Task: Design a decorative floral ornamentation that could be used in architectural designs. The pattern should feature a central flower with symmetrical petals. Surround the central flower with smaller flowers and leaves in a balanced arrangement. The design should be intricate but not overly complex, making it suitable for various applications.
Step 1627:
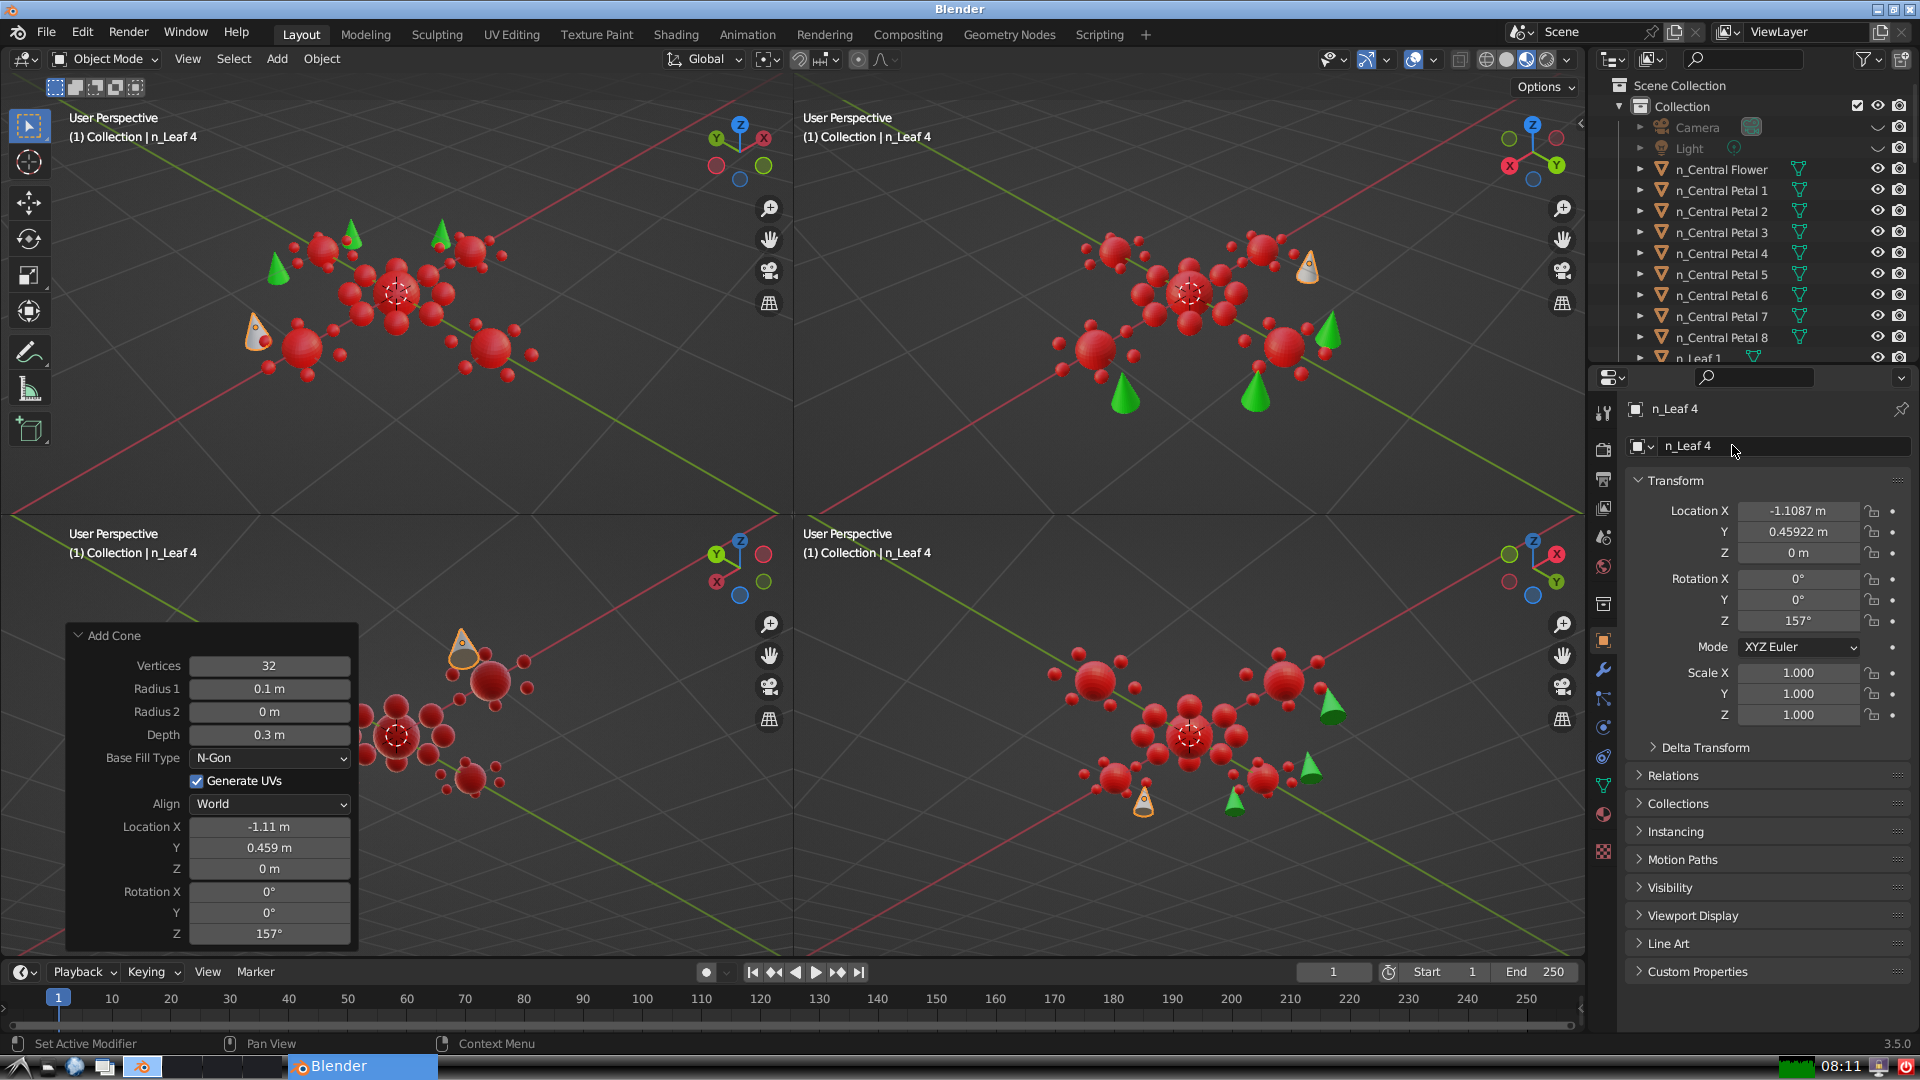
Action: {"mouse_move": [1603, 815]}